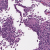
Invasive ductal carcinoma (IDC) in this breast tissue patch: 1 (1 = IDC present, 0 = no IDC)